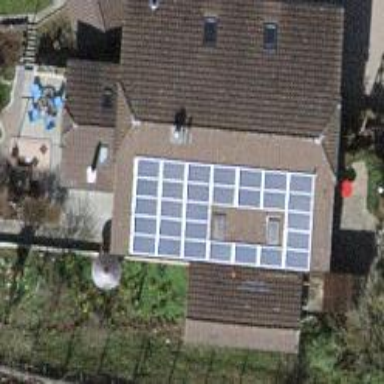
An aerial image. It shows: Solar power generator.